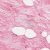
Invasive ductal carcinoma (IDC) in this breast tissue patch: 0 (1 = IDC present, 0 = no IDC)